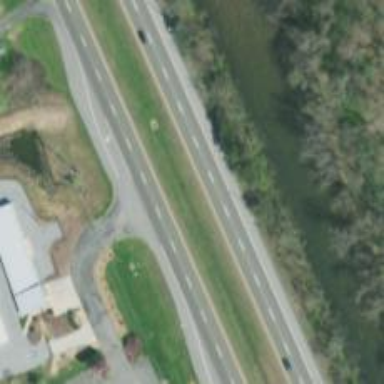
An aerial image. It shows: Asphalt trunk highway.